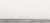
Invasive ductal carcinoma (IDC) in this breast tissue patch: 0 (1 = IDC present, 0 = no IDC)